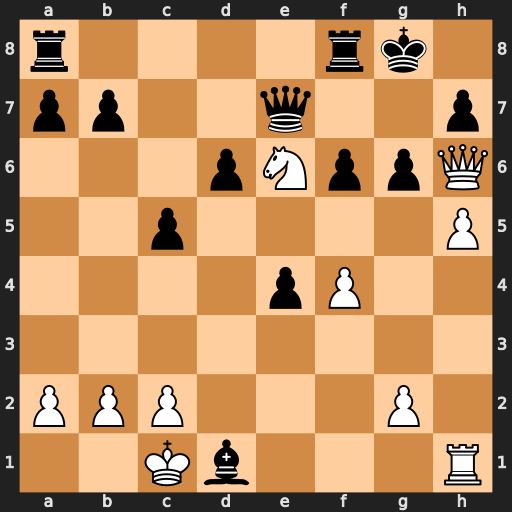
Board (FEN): r4rk1/pp2q2p/3pNppQ/2p4P/4pP2/8/PPP3P1/2Kb3R
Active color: w
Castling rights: -
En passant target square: -
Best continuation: hxg6 Bg4 g7